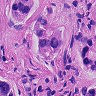
Metastatic tissue present: yes